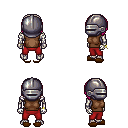
a pixel art fantasy rpg character, male body template, skeleton, brown sleeveless shirt, red pants, pink pageboy hairstyle, metal helm, bracelets, brown slippers, four views (front, back, left, right), 2x2 character sprite sheet, small pixel art, hard edges, no anti-aliasing